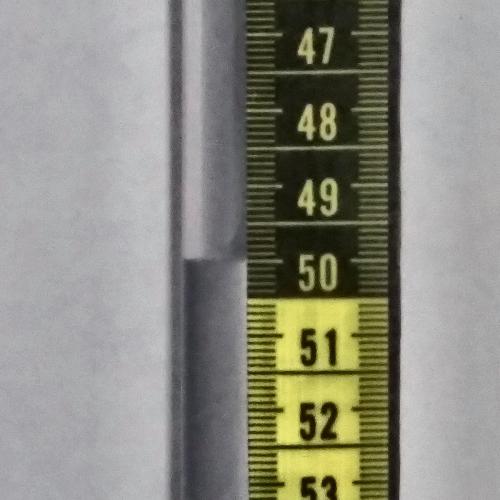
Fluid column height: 50.0 cm